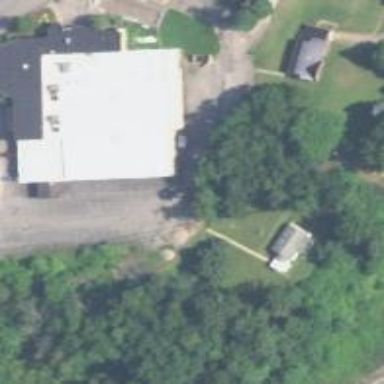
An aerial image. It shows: Building with bowling alley inside.